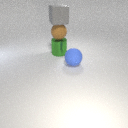
large green metal cylinder below large brown rubber sphere